Field crop: maize
Growth stage: 2
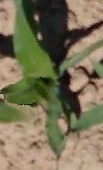
Species: maize